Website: lowes
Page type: payment
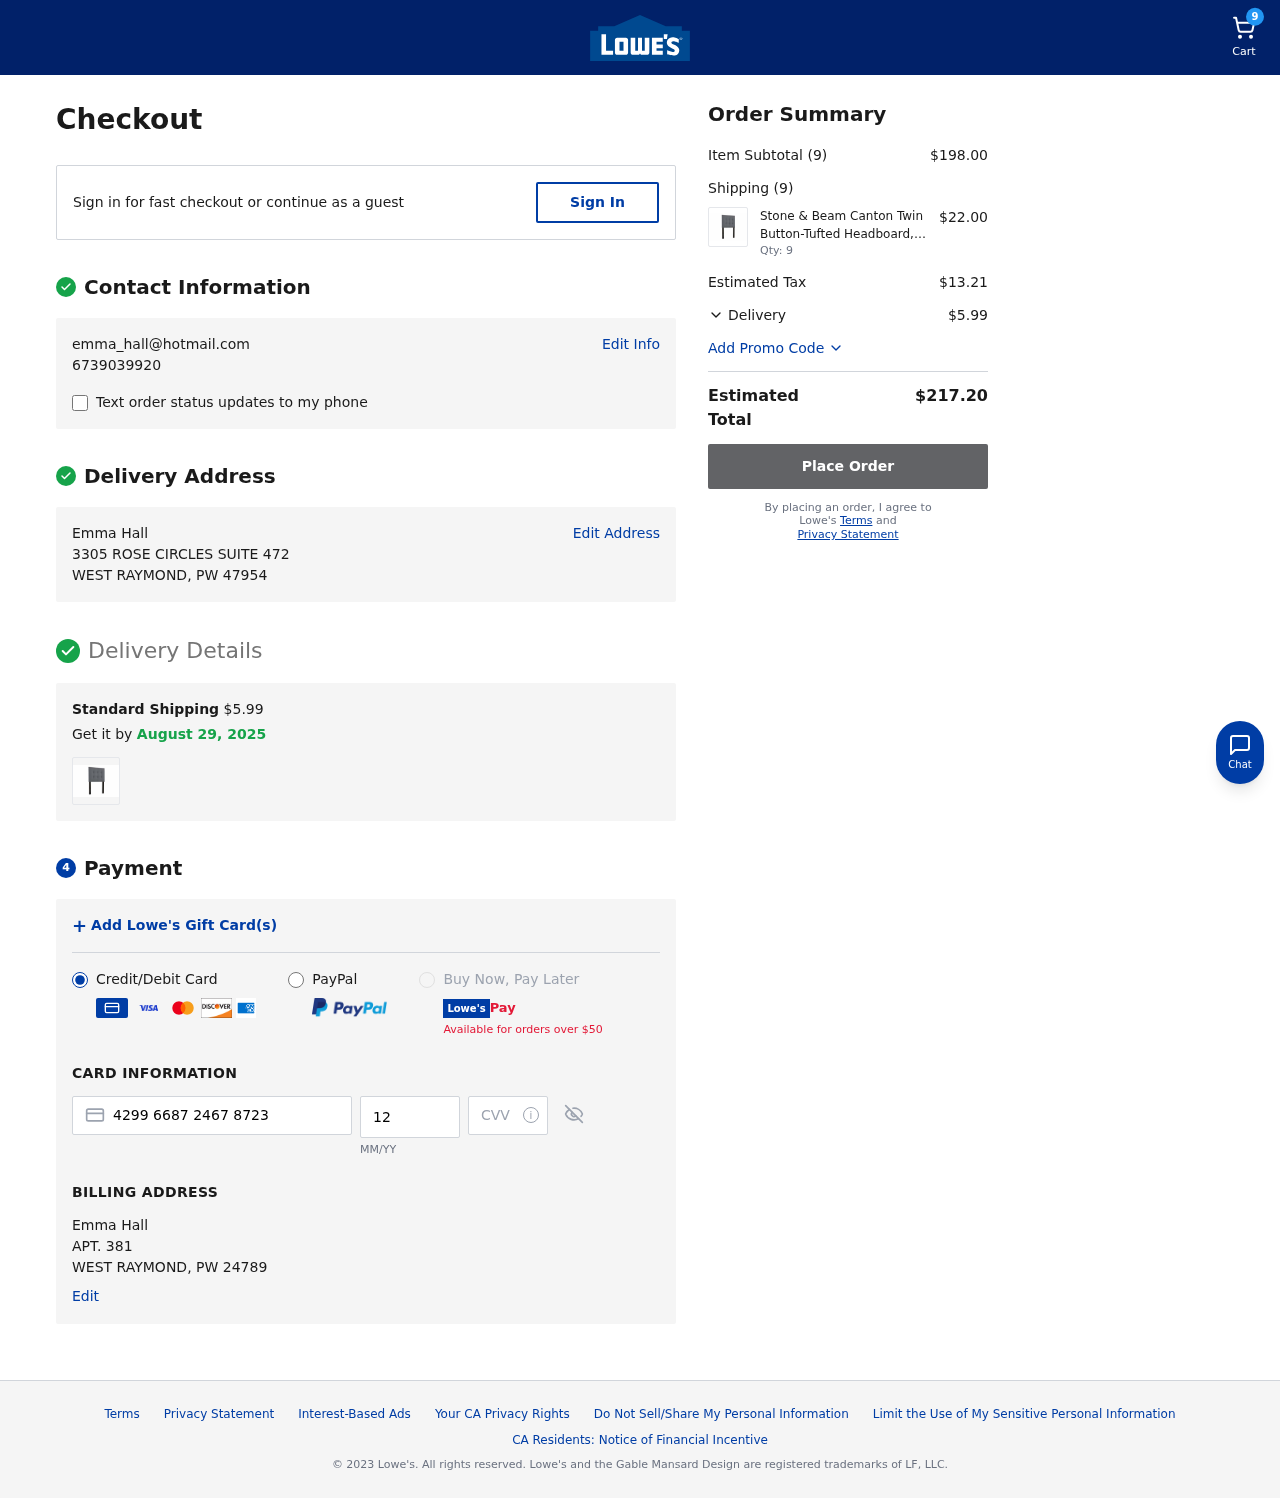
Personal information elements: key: PII_CARD_CVV
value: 797
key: PII_CARD_EXPIRY
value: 12/26
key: PII_CARD_NUMBER
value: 4299 6687 2467 8723
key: PII_CITY_STATE_ZIP2
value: WEST RAYMOND, PW 24789
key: PII_EMAIL
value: emma_hall@hotmail.com
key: PII_FULLNAME
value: Emma Hall
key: PII_FULLNAME2
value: Emma Hall
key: PII_PHONE
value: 6739039920
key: PII_STREET
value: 3305 ROSE CIRCLES SUITE 472
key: PII_STREET2
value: APT. 381
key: PII_CITY_STATE_ZIP
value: WEST RAYMOND, PW 47954
Product elements: key: PRODUCT1_NAME
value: Stone & Beam Canton Twin Button-Tufted Headboard, 42"W, Lagoon
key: PRODUCT1_PRICE
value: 22
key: PRODUCT1_QUANTITY
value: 9
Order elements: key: ORDER_NUM_ITEMS
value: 9
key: ORDER_SHIPPING_COST
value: $5.99
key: ORDER_DELIVERY_DATE
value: August 29, 2025
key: ORDER_SUBTOTAL
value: $198.00
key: ORDER_NUM_ITEMS2
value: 9
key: ORDER_TAX
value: $13.21
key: ORDER_SHIPPING_COST2
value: $5.99
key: ORDER_TOTAL
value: $217.20